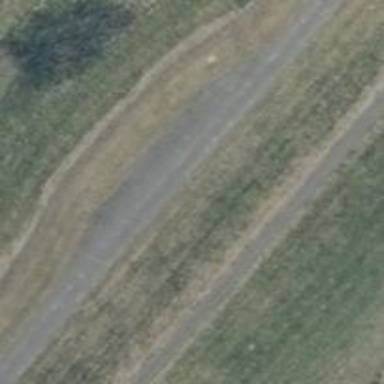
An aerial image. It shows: Passing place on the road.